Question: I am creating a multi column form using Bootstrap 3.
Here is the first column.
'''
<div class="container">
<div class="row clearfix">
<div class="col-md-12 column">
<form class="form-inline" role="form">
<div class="row">
<div class="col-md-3">
<div class="form-group">
<label for="RecordID" class="col-md-4 nopadding">Record ID</label><div class="col-md-8 nopadding pull-right"><input class="form-control" id="RecordID" type="text"></div>
</div>
<div class="form-group">
<label for="ID" class="col-md-5 nopadding">ID</label><div class="col-md-7 nopadding pull-right"><input class="form-control" id="ID" type="text"></div>
</div>
<div class="form-group nopadding">
<label for="FamilyName" class="col-md-5 nopadding">Family Name</label><div class="col-md-7 nopadding"><input class="form-control" id="FamilyName" type="text" maxlength="30"></div>
</div>
<div class="form-group">
<label for="GivenName" class="col-md-5 nopadding">Given Name</label><div class="col-md-7 nopadding"><input class="form-control" id="GivenName" type="text" maxlength="30"></div>
</div>
<div class="form-group">
<label for="MiddleName" class="col-md-5 nopadding">Middle Name</label><div class="col-md-7 nopadding"><input class="form-control" id="MiddleName" type="text" maxlength="30"></div>
</div>
</div>
//other column
</div>
</form>
</div>
</div>
</div>
'''
However, I got the first column looks like this.

I wanted to align the text fields to the right so I added the "pull-right" class to the div that encapsulated the text field of ID. However, it doesn't work.
Here is the JSFiddle link, you will find the nopadding class in the link, it just remove the padding.
The result box of JSFiddle is not large enough by default, you will need to pull the result box to get the result I got.: <URL>
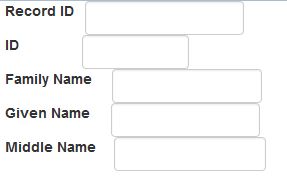
Answer: add class="form-group col-md-12 nopadding" to div which was currently '<div class="form-group">'